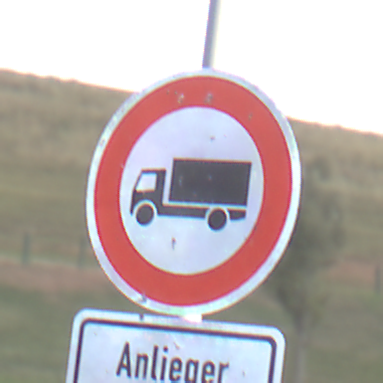
Verkehrszeichen: VerbotFuerKraftfahrzeugeUeberDreiKommaFuenfTonnen
Zusatzzeichen unten: PersonengruppenFrei2
Umgebung: Outdoor, RoadRail
Tageszeit: SunriseSunset
Wetter: PartlyCloudy
Licht: Natural
Jahreszeit: NotSpecified
Kontrast: LowContrast